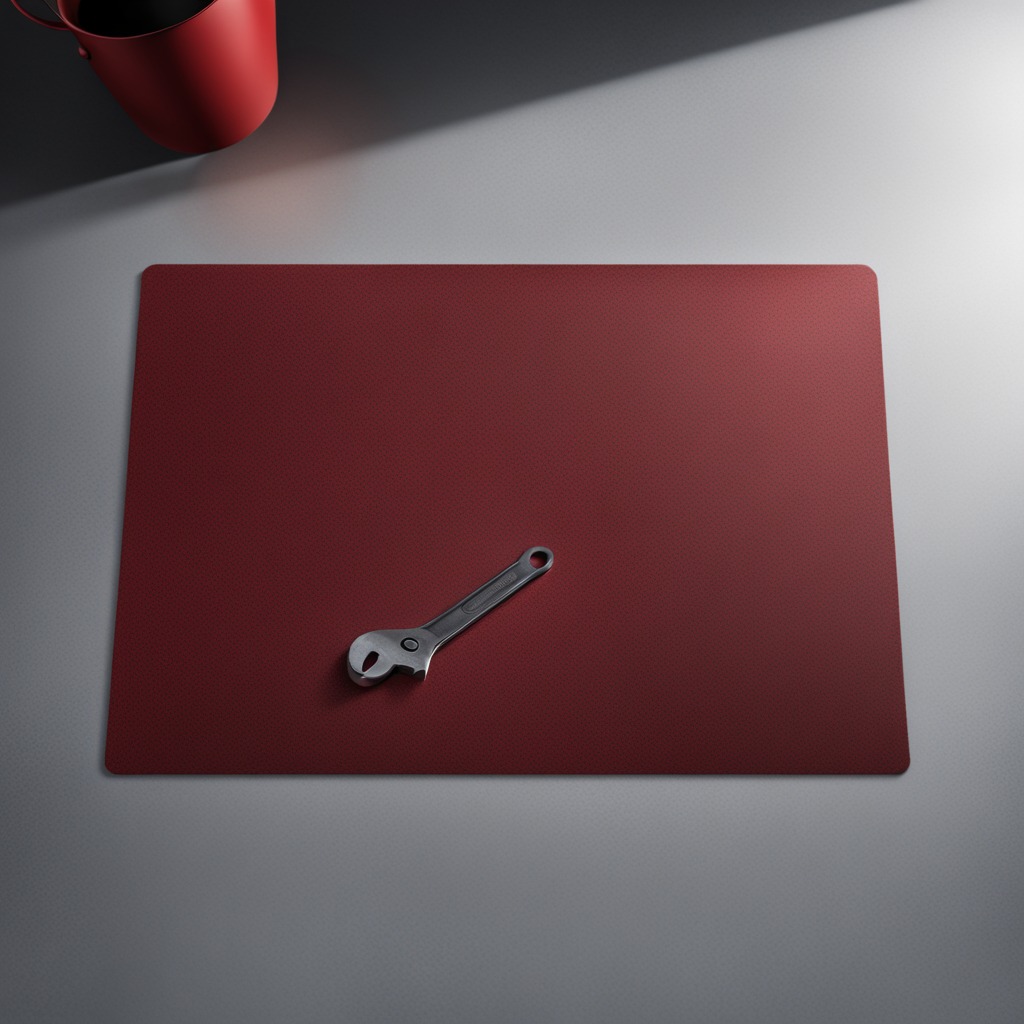
An wrench lies on the clean granite tabletop.